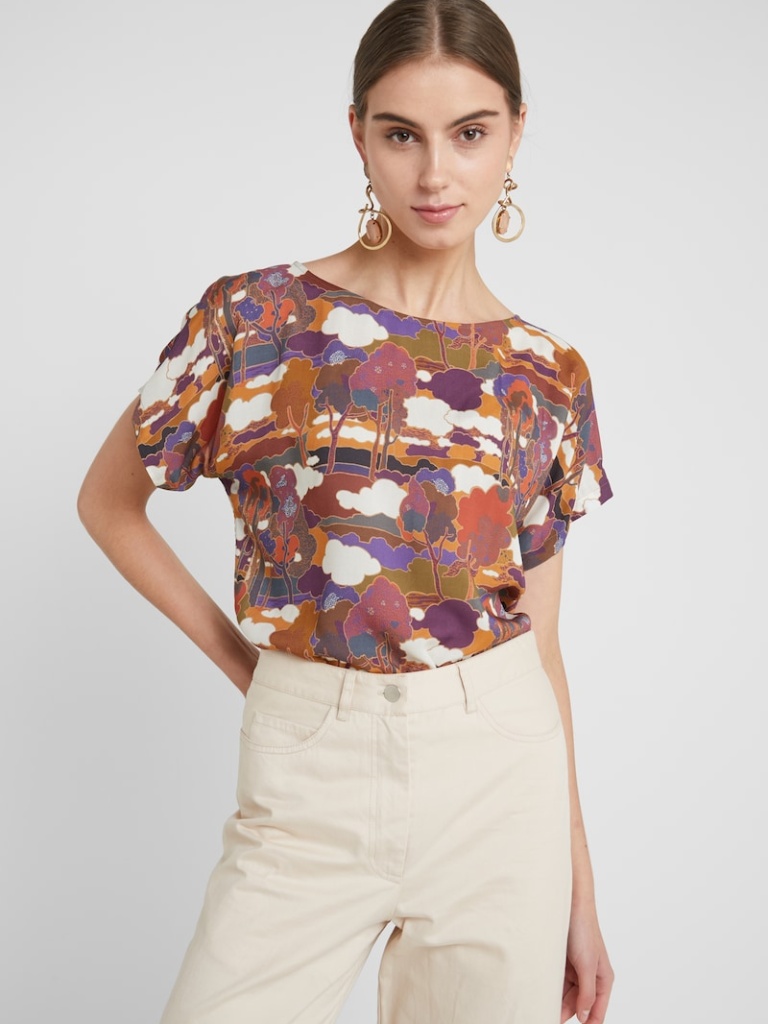
cotton relaxed short sleeve hip length Fully Tucked in crew blouse